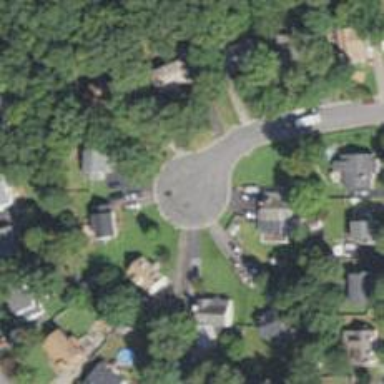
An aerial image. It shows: Turning circle on the road.